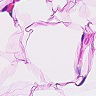
Metastatic tissue present: no